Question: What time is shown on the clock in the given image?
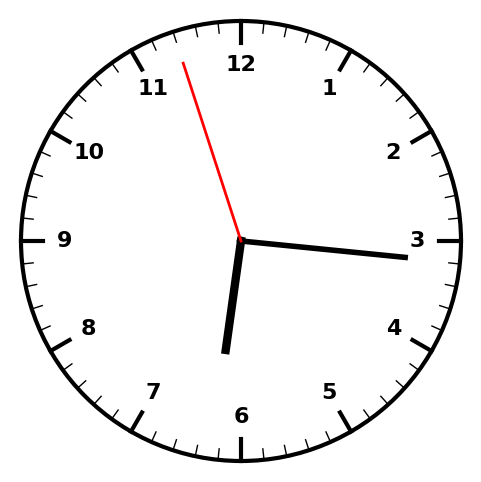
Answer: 06:15:57